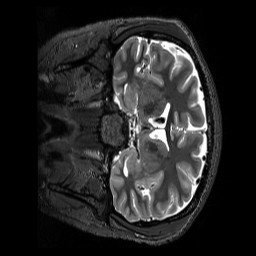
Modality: T2w
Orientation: coronal
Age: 24
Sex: female
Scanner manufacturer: siemens
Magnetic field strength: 3 T
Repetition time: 3.2 s
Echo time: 0.728 s